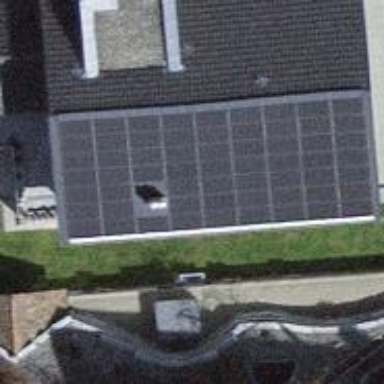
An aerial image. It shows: Solar power generator using photovoltaic panels.